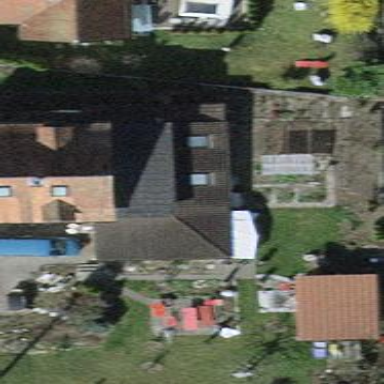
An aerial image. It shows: Detached building.